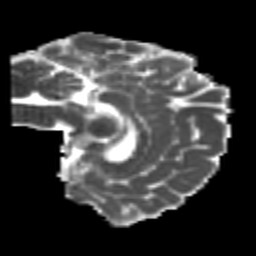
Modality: MD
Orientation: sagittal
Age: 21
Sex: female
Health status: healthy
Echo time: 0.074 s